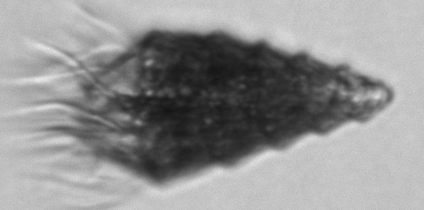
Label: Laboea_strobila